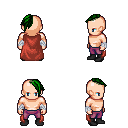
a pixel art fantasy rpg character, male body template, human, light skin, maroon cape, magenta pants, green long mohawk hairstyle, white cloth bandages, black shoes, four views (front, back, left, right), 2x2 character sprite sheet, small pixel art, hard edges, no anti-aliasing